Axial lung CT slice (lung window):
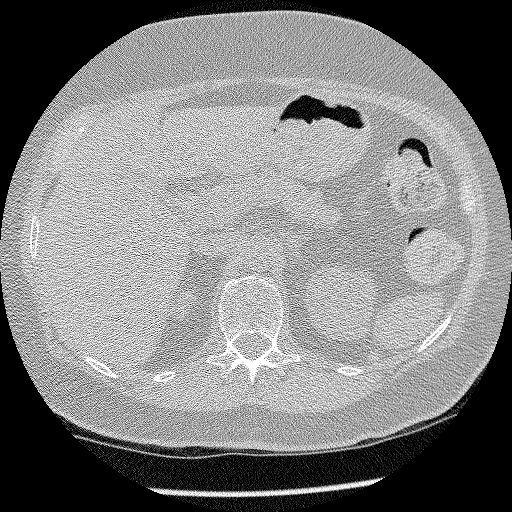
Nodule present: no